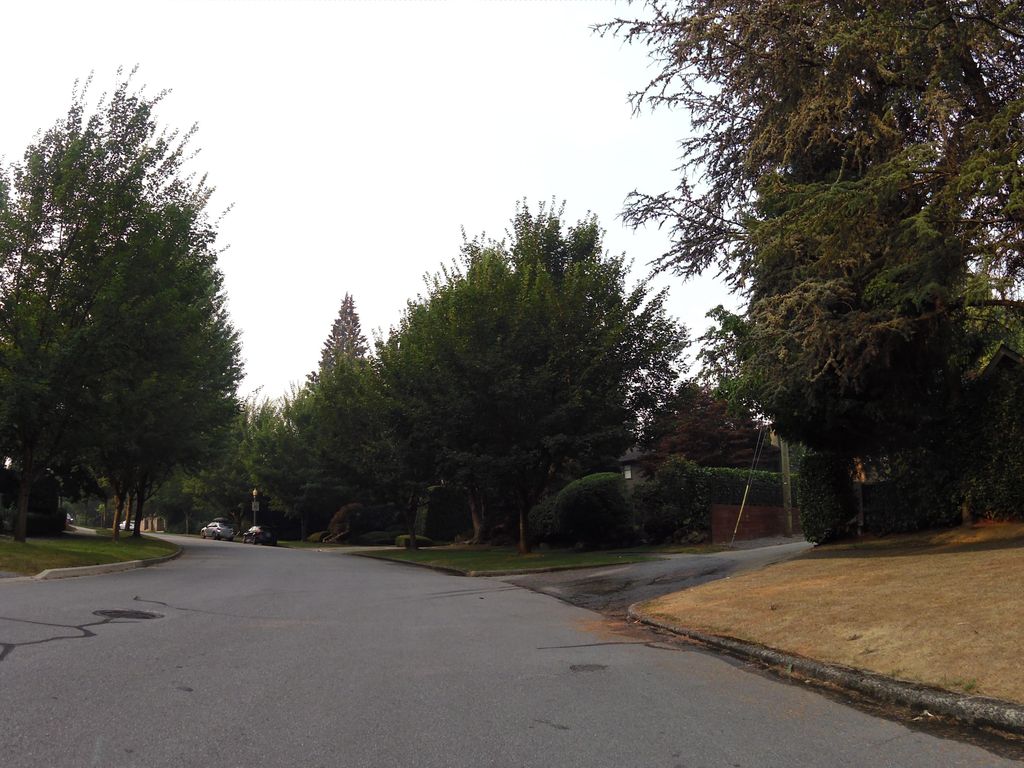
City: vancouver